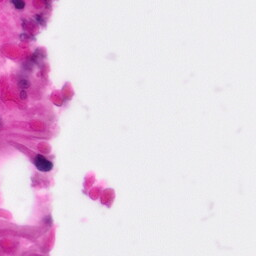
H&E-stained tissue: Pancreatic